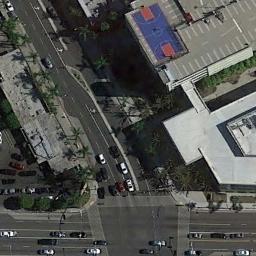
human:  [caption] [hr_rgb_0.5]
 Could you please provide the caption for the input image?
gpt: A basketball court is next to two roads .

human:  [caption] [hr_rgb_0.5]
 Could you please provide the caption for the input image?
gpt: A basketball court on the roof of a building and a intersection next to the building .

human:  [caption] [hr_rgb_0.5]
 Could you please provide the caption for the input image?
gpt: The basketball court is built on the building, Which next to the crossroad .

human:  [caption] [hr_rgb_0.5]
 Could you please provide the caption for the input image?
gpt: The house next to the road has a basketball court on the roof .

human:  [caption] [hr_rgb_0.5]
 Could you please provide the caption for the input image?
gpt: Numerous cars are on the road beside the basketball court .